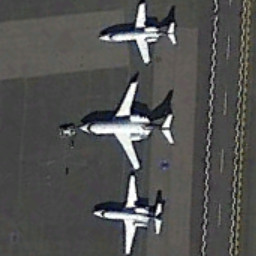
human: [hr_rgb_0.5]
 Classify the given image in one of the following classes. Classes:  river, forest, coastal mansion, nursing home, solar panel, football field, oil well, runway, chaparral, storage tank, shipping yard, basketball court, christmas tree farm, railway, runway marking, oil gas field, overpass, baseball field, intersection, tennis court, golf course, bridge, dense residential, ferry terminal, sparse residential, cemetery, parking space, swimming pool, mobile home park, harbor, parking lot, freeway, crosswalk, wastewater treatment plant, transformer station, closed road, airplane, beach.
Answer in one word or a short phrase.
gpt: airplane